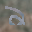
Label: 2